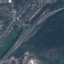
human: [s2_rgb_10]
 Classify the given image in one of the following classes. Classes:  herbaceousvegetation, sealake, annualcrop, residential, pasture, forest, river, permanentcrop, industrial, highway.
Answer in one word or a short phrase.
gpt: Highway